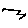
Label: zigzag